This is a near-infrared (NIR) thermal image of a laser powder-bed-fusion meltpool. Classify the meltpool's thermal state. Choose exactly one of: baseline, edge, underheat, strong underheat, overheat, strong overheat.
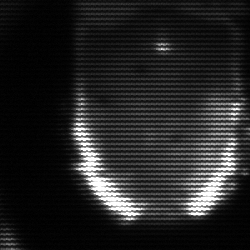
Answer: baseline